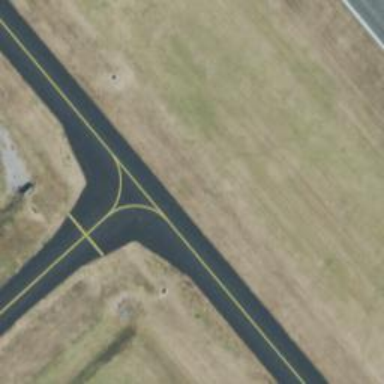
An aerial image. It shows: View of taxiway at the airport.